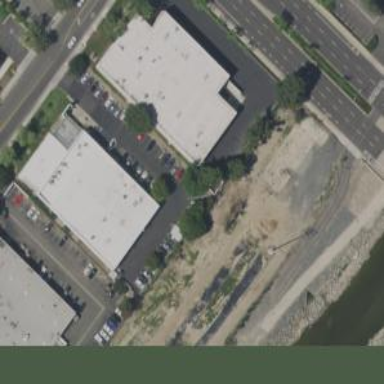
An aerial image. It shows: Commercial building.